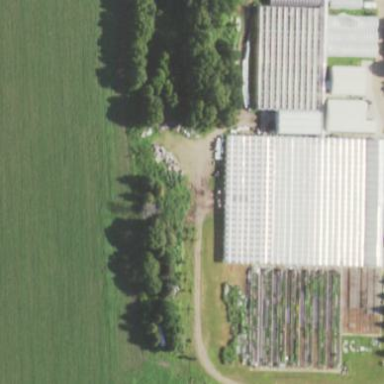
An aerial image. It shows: Area dedicated to greenhouse horticulture.